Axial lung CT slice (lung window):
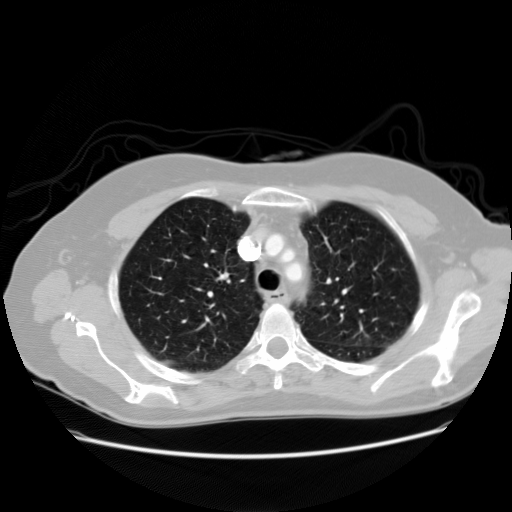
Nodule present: no